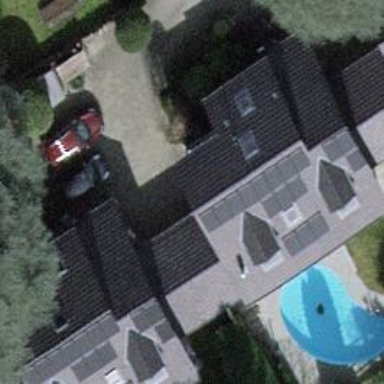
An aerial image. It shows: View of roof of building.